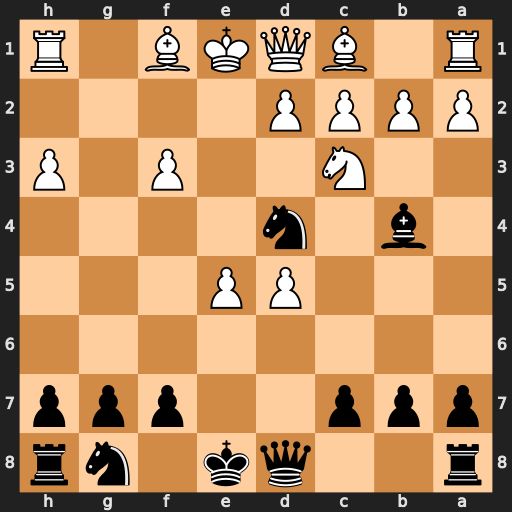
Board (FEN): r2qk1nr/ppp2ppp/8/3PP3/1b1n4/2N2P1P/PPPP4/R1BQKB1R
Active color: b
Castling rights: KQkq
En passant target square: -
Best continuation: Qh4#